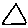
Label: triangle